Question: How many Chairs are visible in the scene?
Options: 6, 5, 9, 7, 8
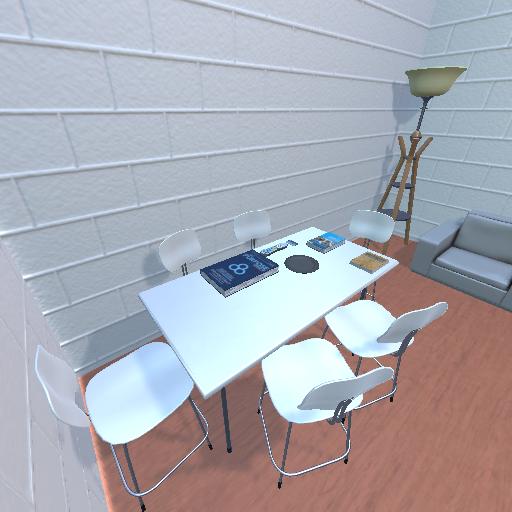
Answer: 6